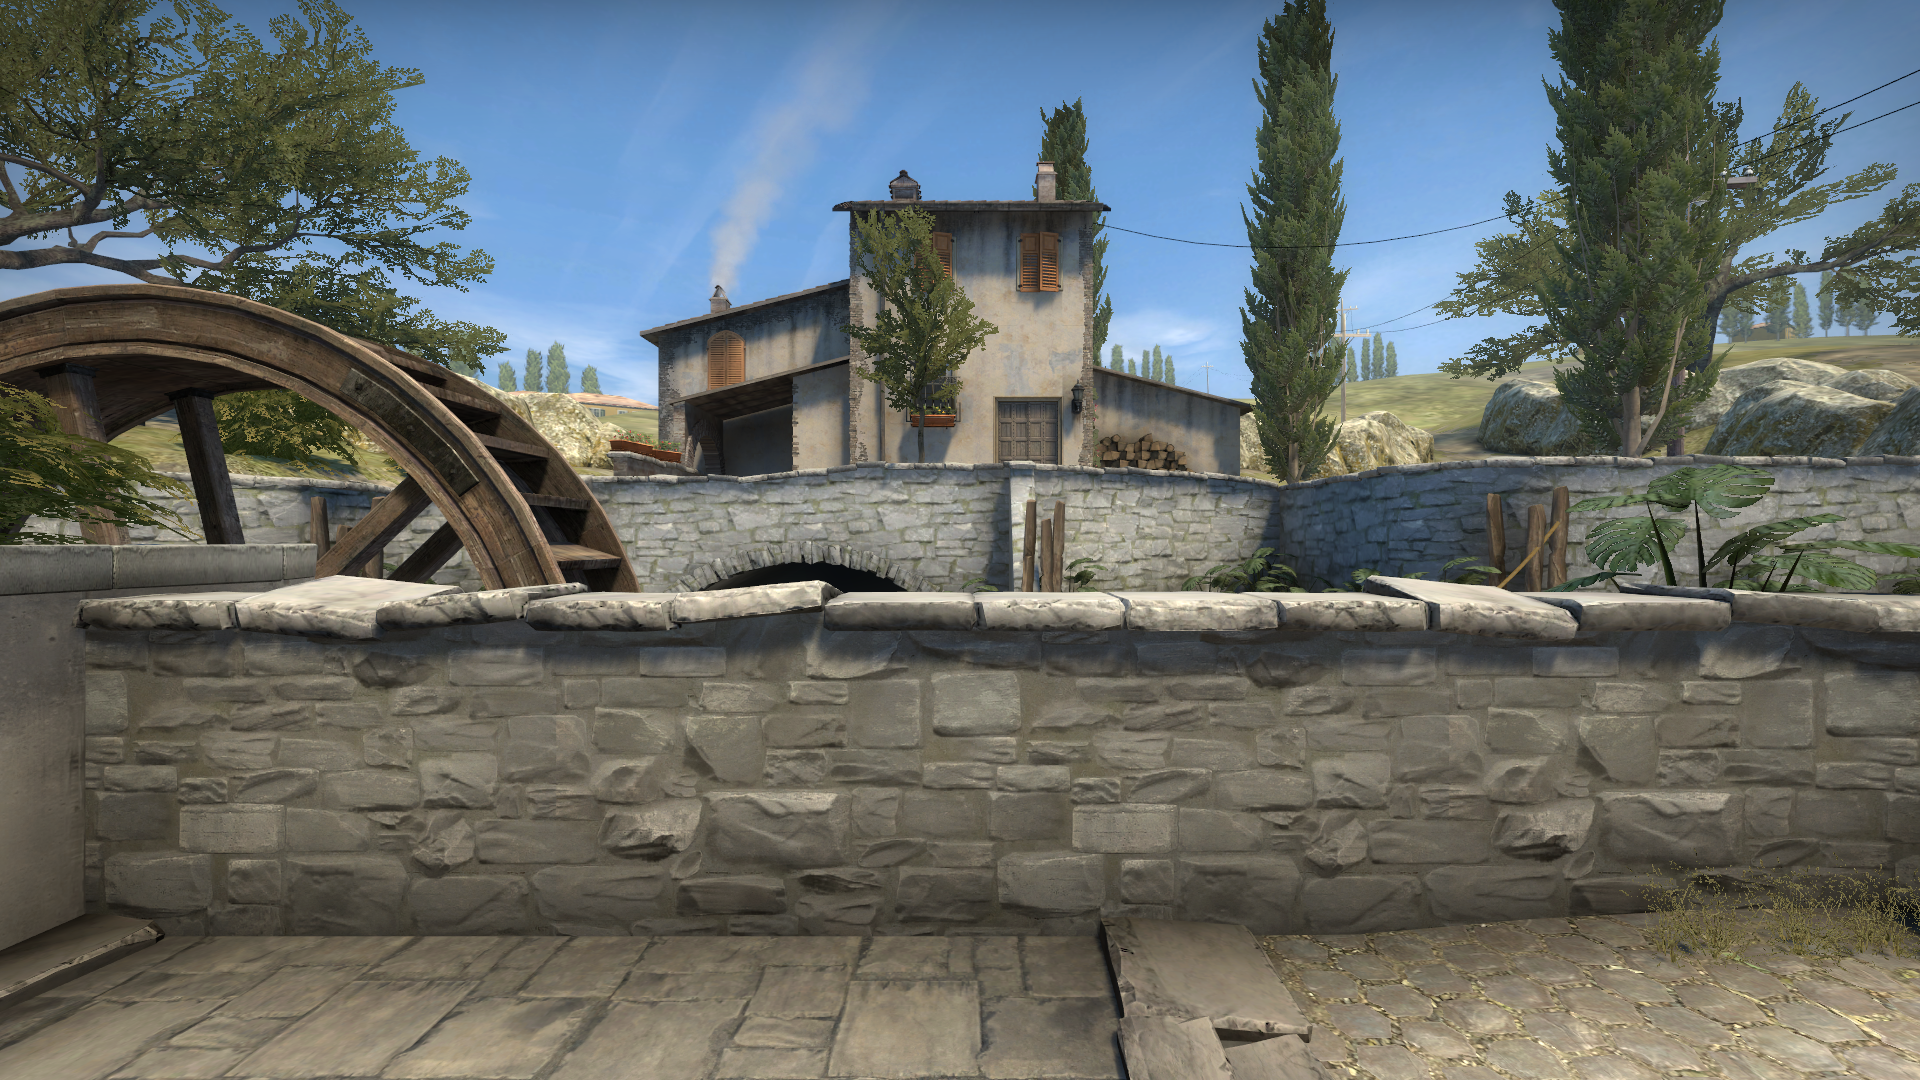
Map: de_inferno